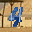
Label: 4